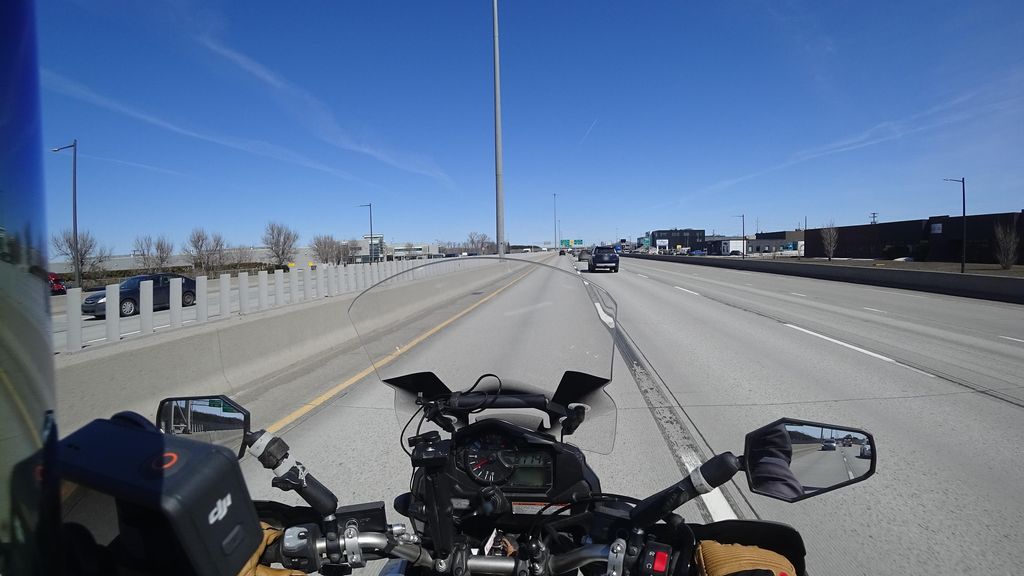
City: quebec_city